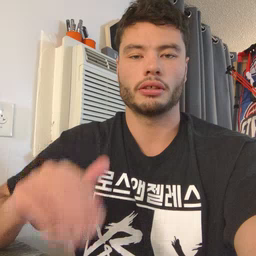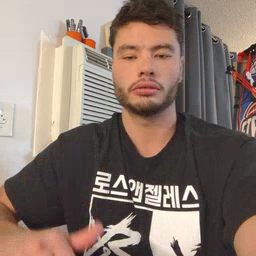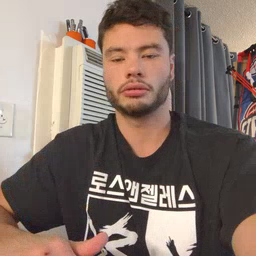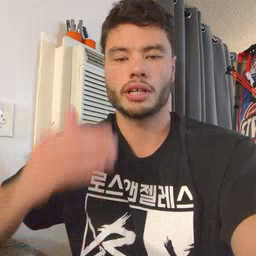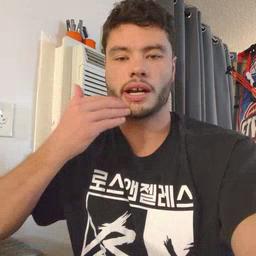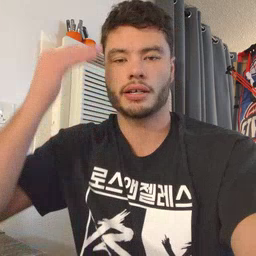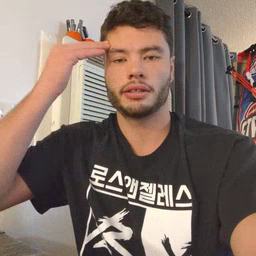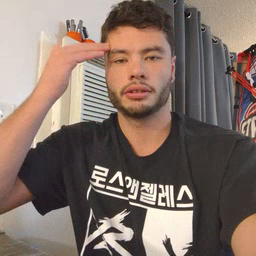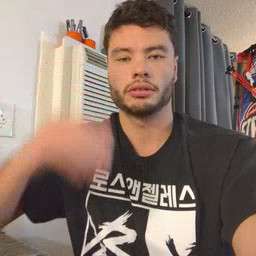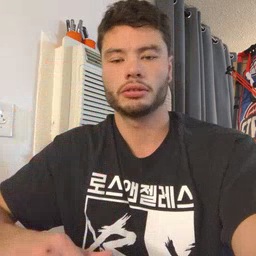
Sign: head